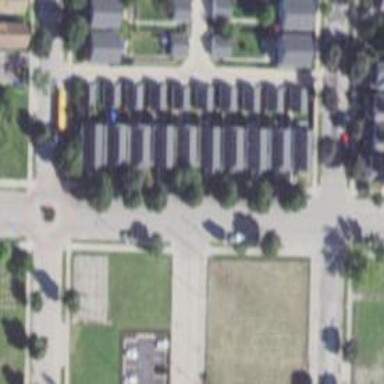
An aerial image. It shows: Residential road with separate sidewalk.